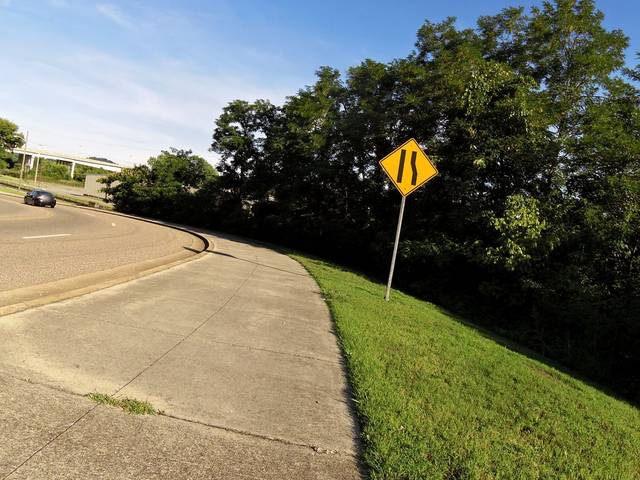
Region: United States
Coordinates: 35.965, -83.901